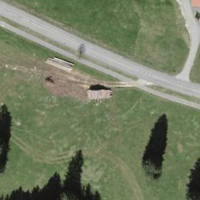
EUNIS habitat code: 52
Species observed at this site:
Linaria vulgaris